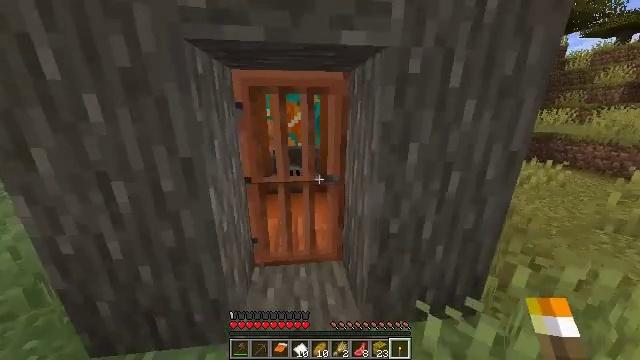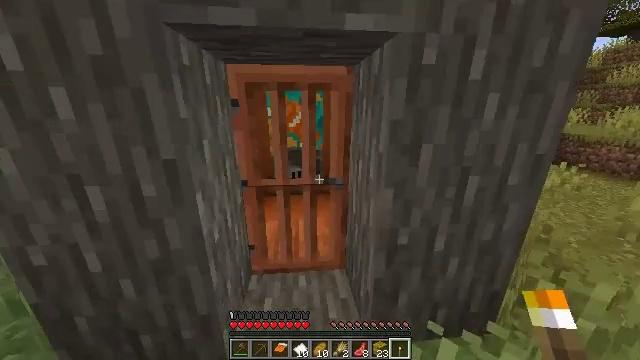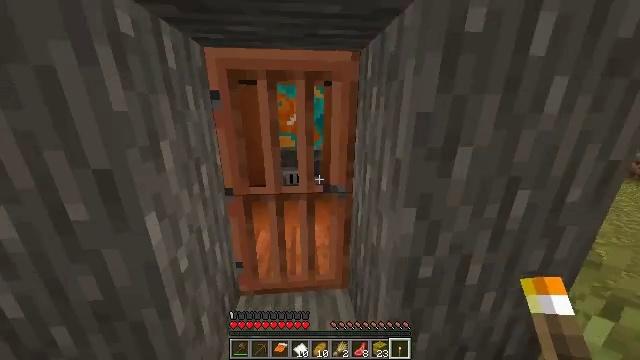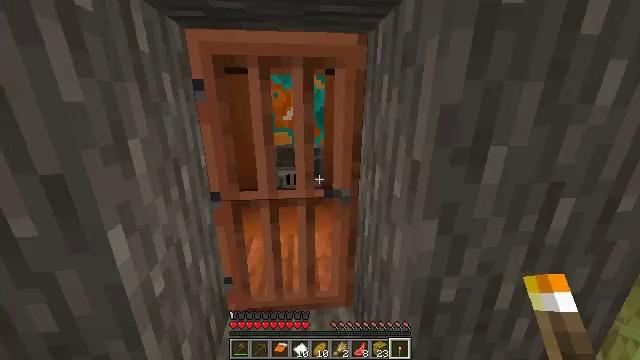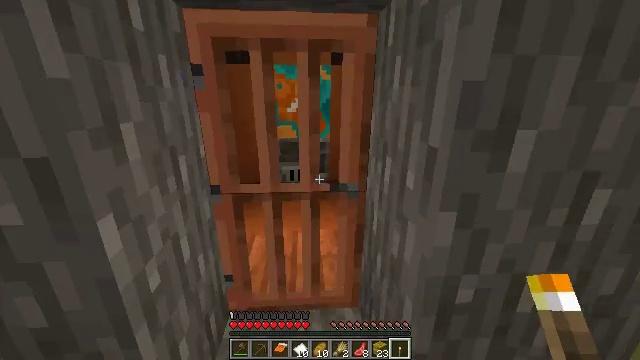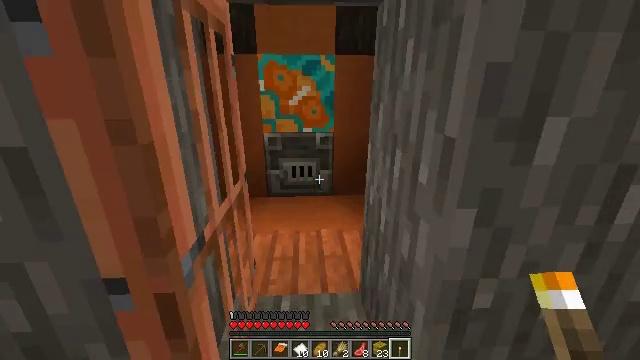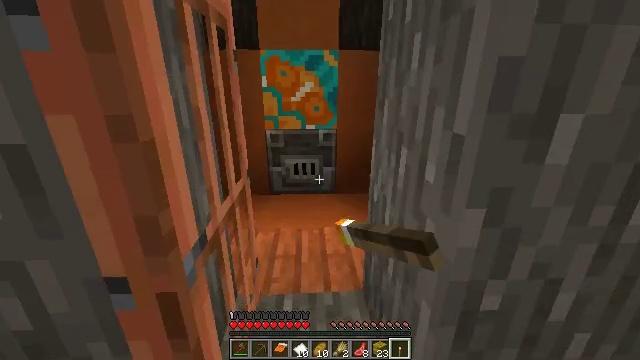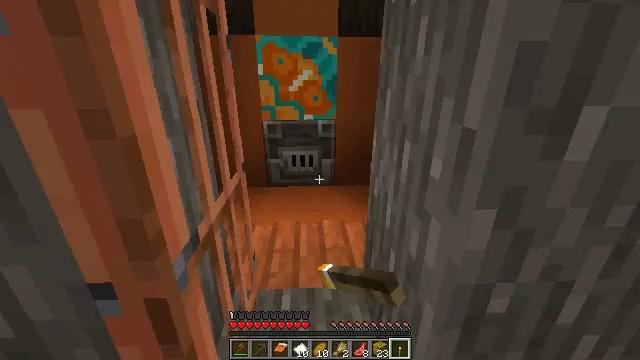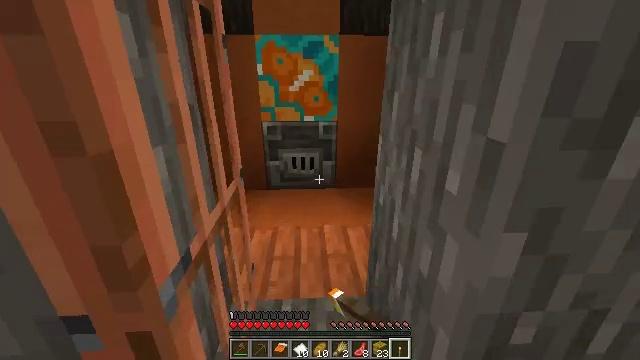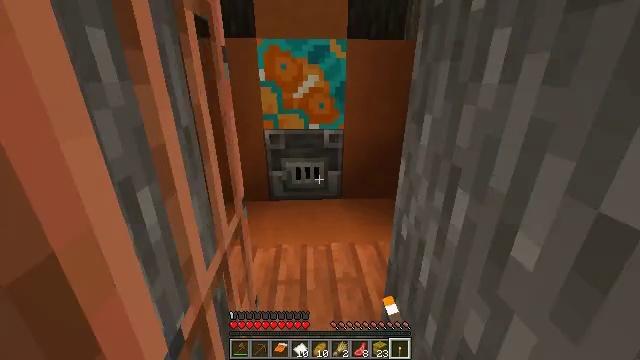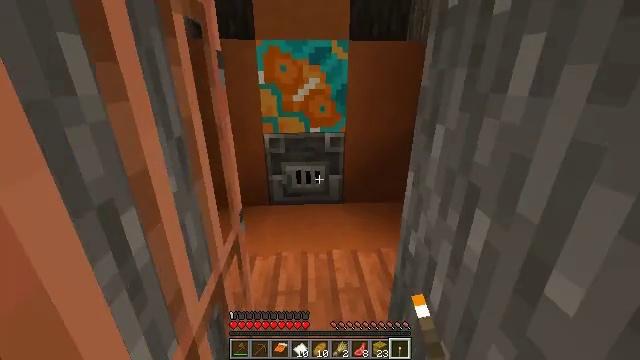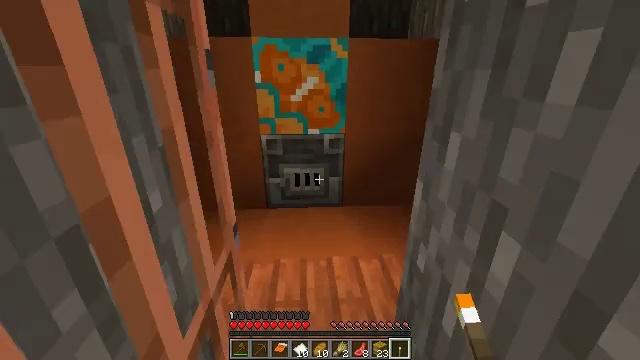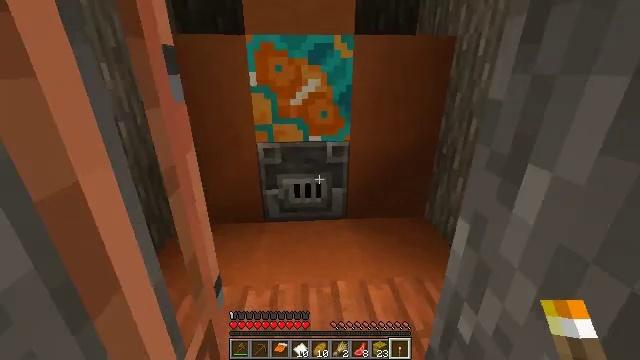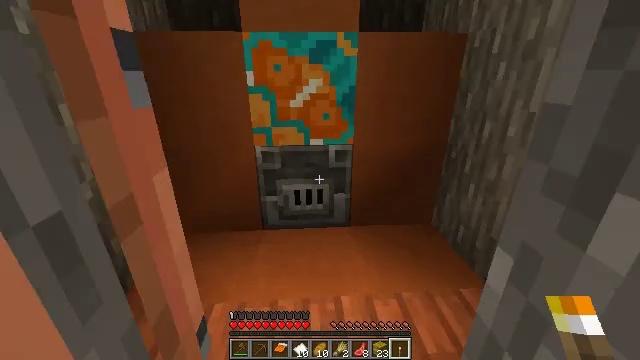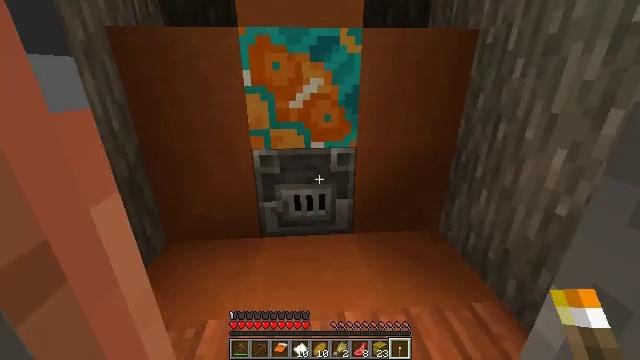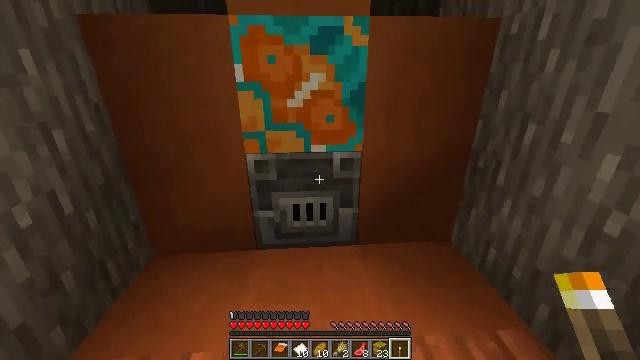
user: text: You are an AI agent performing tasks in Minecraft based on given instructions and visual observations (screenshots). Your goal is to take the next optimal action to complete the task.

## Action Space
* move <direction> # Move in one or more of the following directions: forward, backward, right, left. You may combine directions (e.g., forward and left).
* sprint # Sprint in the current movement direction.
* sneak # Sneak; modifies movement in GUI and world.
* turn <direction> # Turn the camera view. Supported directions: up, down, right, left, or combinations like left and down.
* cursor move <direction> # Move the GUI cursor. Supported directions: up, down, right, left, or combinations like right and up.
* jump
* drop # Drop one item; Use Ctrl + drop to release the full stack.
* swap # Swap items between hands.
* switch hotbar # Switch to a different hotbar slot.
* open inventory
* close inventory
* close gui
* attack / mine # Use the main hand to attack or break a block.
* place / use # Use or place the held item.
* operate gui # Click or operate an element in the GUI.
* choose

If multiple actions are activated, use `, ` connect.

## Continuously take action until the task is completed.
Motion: motion action
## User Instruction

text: Recycle the blast furnace by breaking it.
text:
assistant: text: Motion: move forward
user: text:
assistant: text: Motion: no_op
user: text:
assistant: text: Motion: no_op
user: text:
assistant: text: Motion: turn left
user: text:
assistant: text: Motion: use / place
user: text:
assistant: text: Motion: use / place
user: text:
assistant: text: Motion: move forward, turn down, use / place
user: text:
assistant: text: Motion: move forward and move left
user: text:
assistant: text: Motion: move forward and move left
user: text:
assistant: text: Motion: move forward and move left
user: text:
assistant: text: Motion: move forward and move left
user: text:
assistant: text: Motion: move forward
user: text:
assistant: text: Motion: move forward
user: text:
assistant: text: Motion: move forward
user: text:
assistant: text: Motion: move forward
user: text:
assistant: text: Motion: move forward
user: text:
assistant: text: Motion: move forward, turn left and down
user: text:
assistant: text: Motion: turn left and down
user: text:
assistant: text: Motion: turn down
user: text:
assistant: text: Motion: no_op
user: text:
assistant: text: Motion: turn up
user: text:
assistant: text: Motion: no_op
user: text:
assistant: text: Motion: turn right
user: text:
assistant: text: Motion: turn right
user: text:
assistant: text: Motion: no_op
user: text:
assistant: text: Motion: no_op
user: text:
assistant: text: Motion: no_op
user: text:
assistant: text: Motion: no_op
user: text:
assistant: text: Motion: no_op
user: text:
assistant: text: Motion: no_op